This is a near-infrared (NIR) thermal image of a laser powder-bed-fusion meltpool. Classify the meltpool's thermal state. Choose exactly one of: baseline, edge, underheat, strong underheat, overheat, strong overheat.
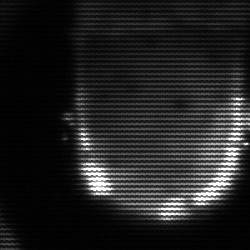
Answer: baseline